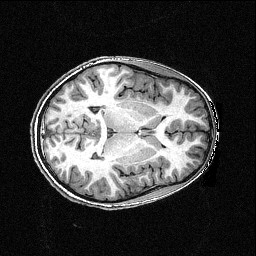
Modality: T1w
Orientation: axial
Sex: female